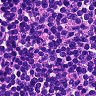
Metastatic tissue present: no